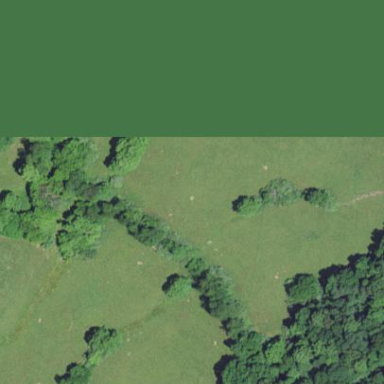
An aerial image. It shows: Beautiful meadow.